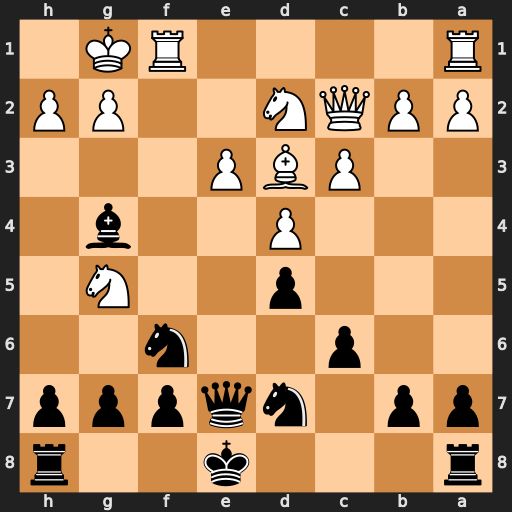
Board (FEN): r3k2r/pp1nqppp/2p2n2/3p2N1/3P2b1/2PBP3/PPQN2PP/R4RK1
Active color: b
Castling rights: kq
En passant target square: -
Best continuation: Qxe3+ Kh1 Qxg5